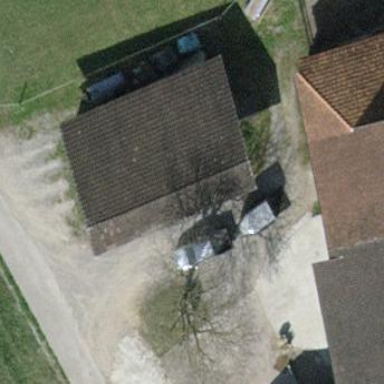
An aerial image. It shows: View of roof of building.